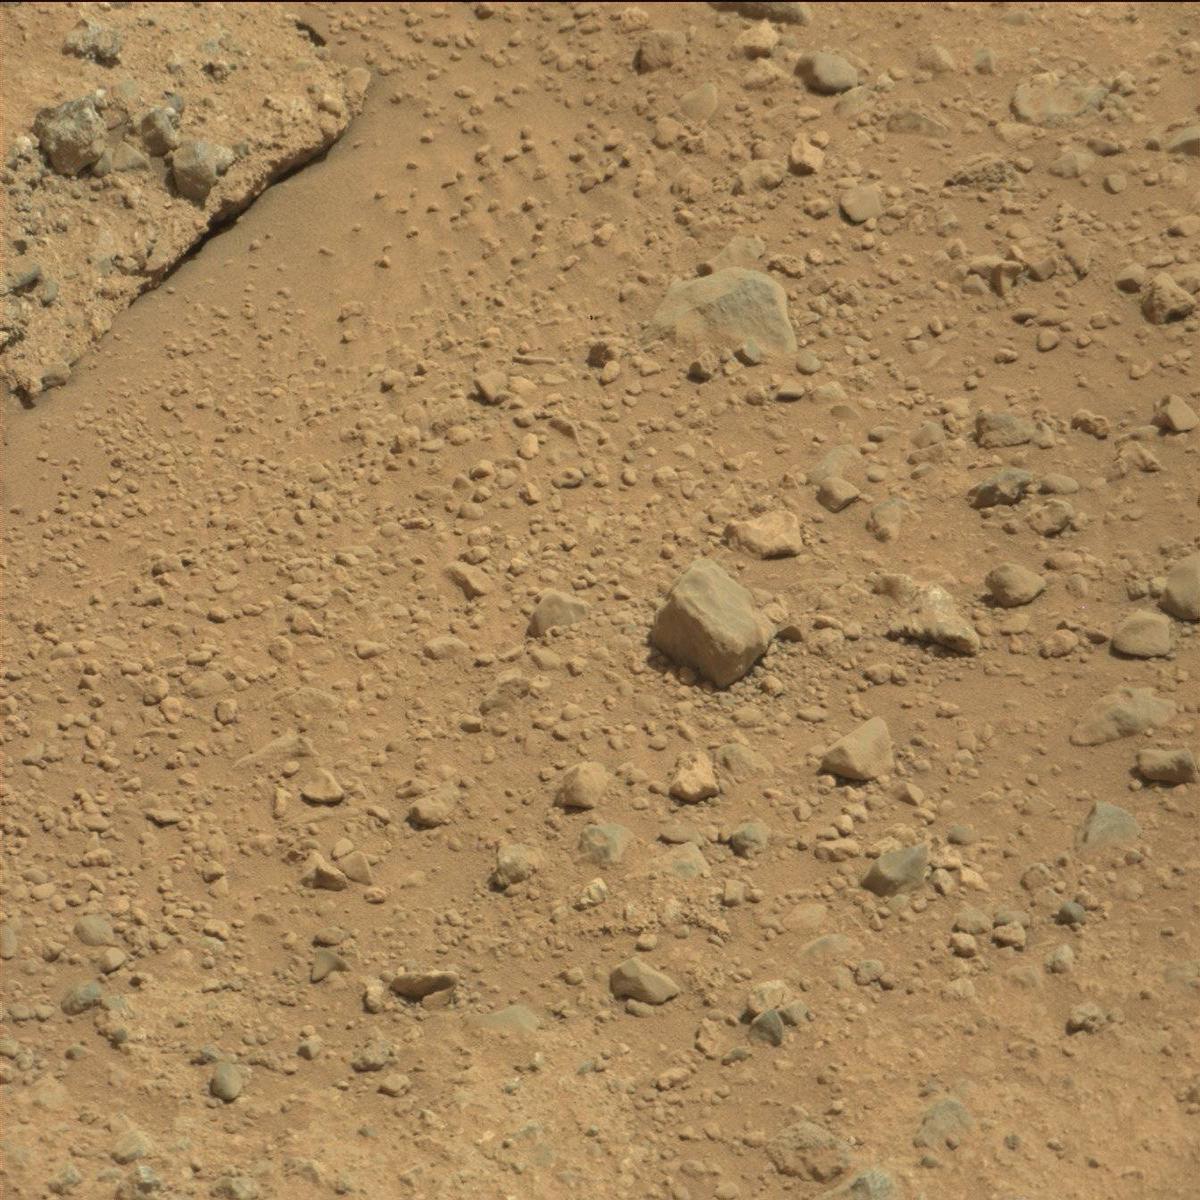
Terrain classes present: Bedrock, Rock, Sand / Soil